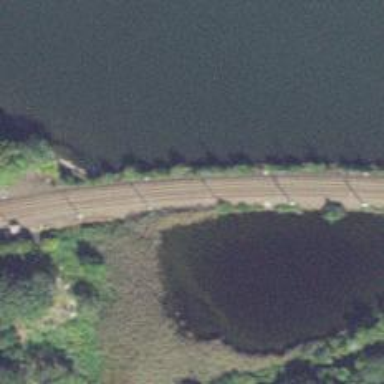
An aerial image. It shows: Railway with electrified contact lines.